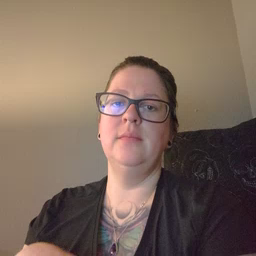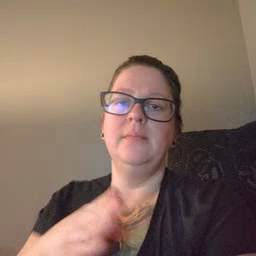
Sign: beside